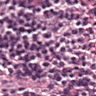
Metastatic tissue present: no